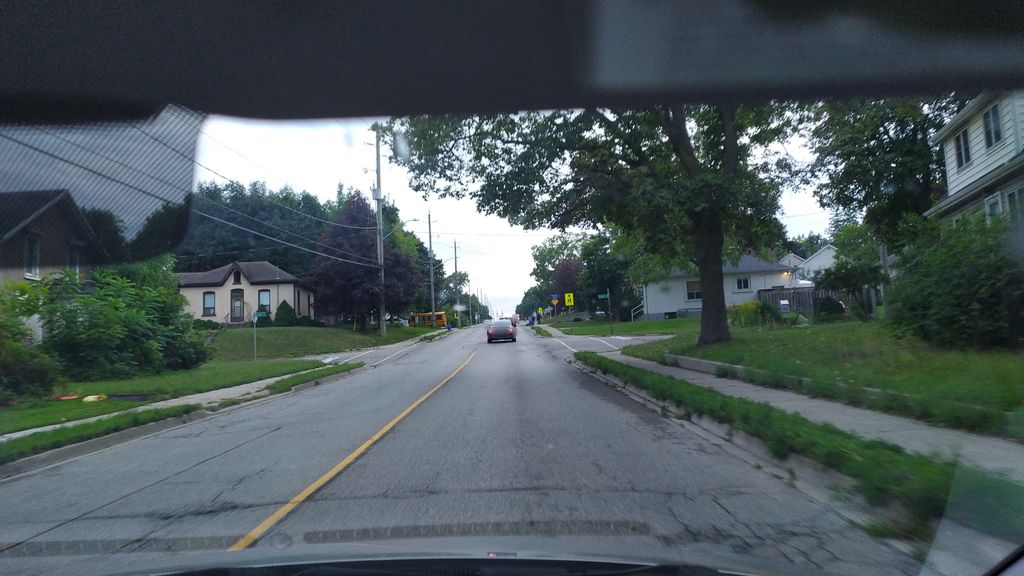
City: kitchener-waterloo